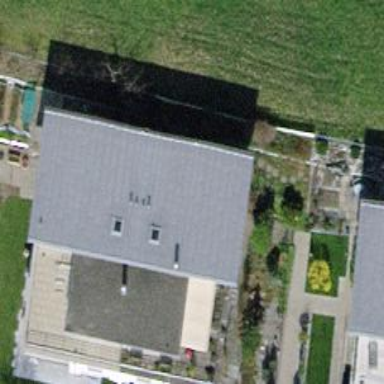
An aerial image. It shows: White terrace building with flat roof.